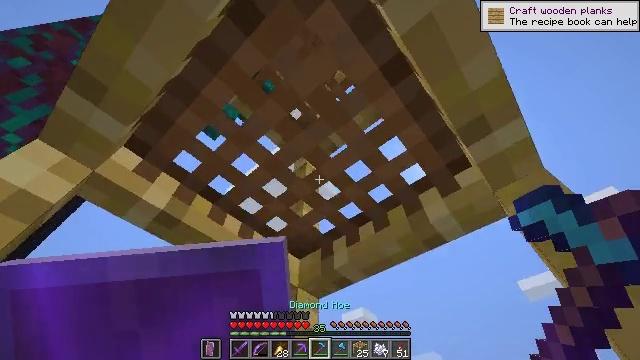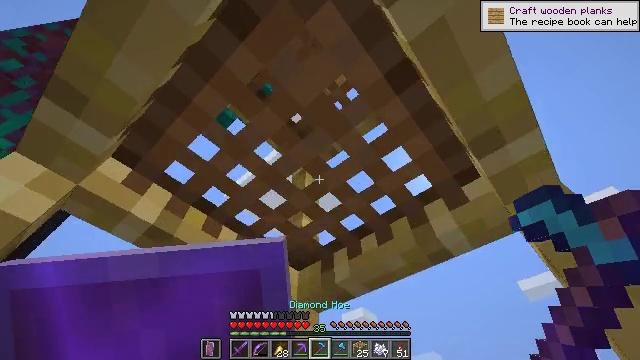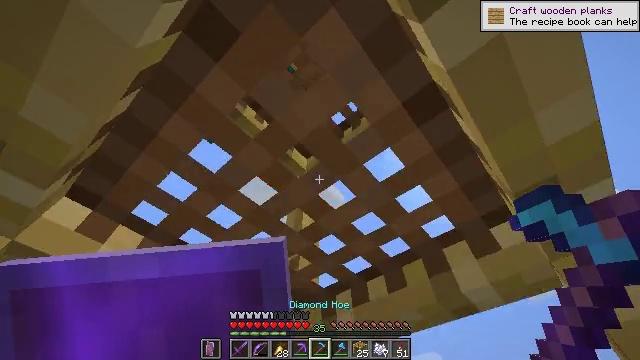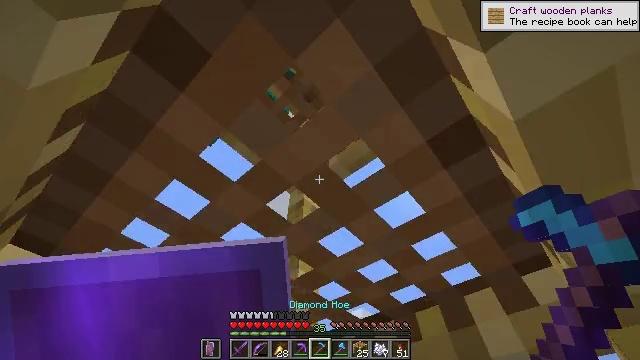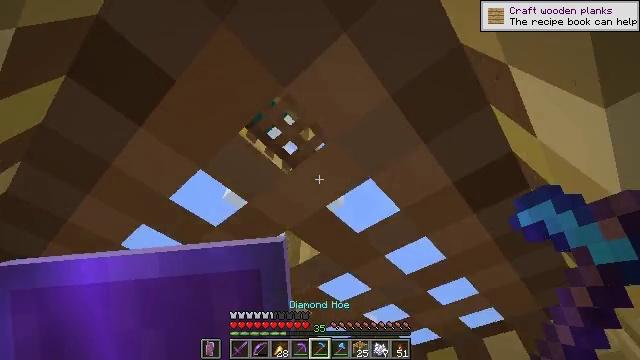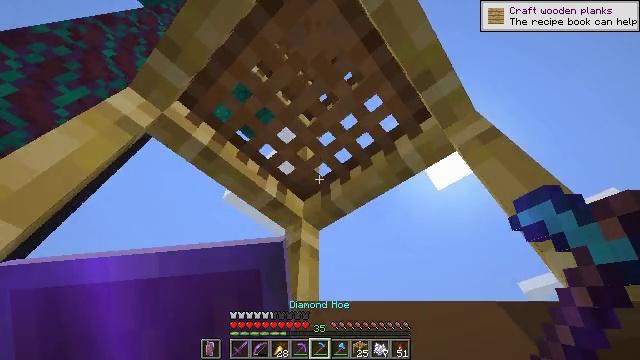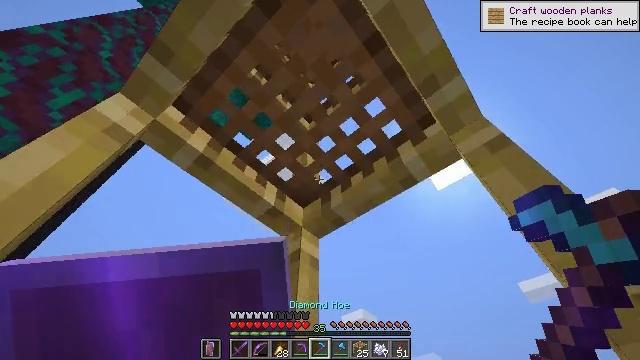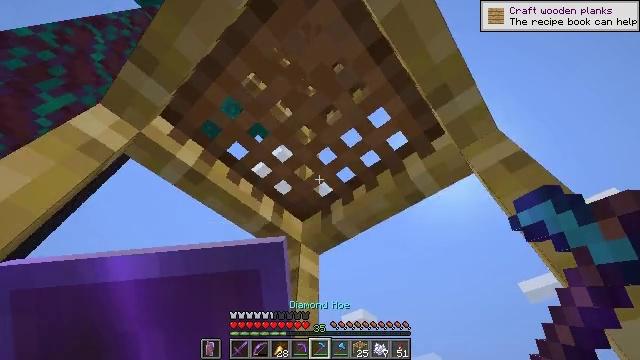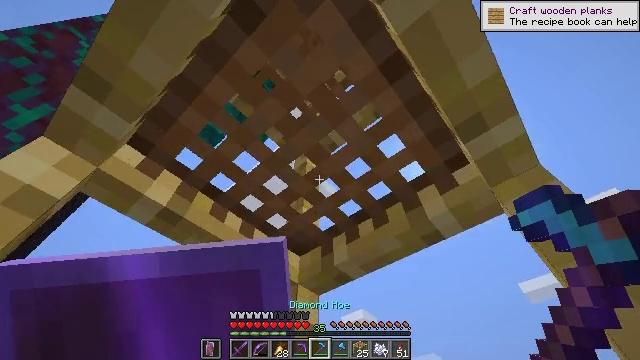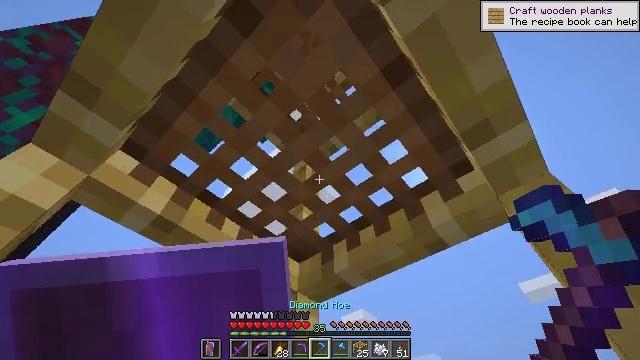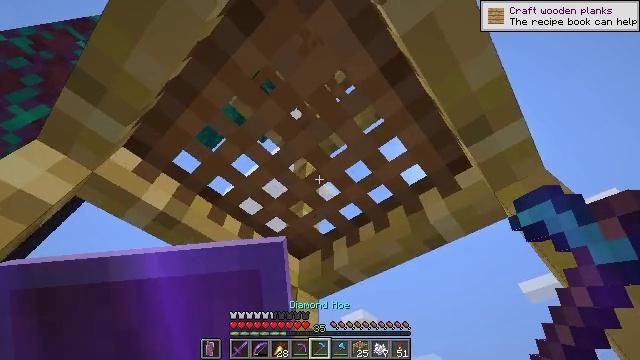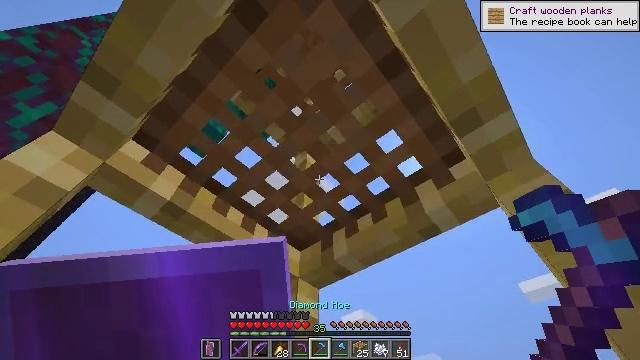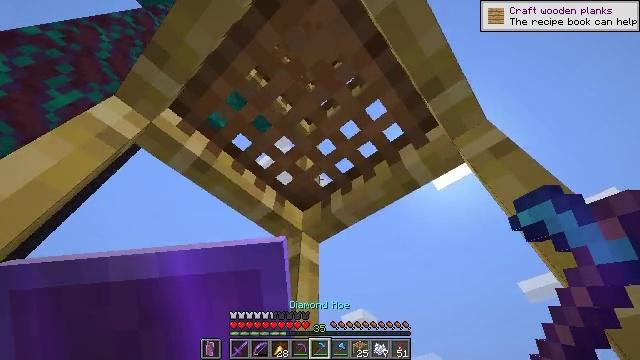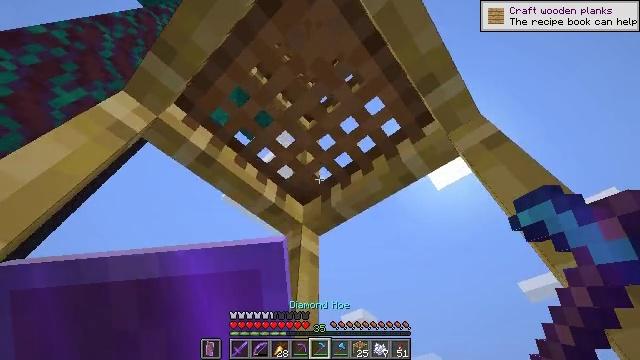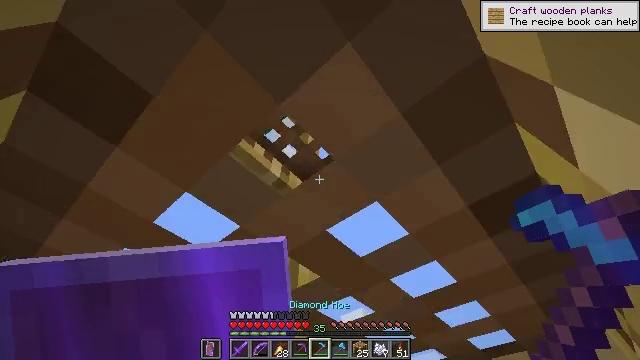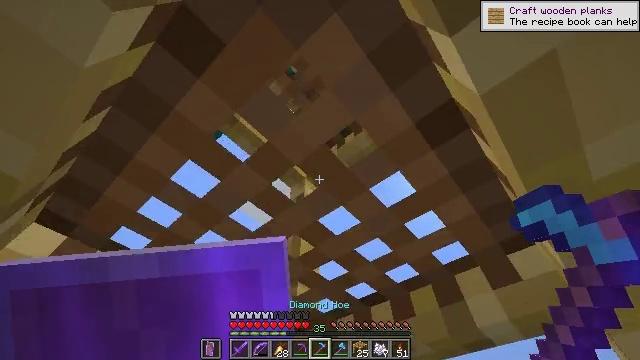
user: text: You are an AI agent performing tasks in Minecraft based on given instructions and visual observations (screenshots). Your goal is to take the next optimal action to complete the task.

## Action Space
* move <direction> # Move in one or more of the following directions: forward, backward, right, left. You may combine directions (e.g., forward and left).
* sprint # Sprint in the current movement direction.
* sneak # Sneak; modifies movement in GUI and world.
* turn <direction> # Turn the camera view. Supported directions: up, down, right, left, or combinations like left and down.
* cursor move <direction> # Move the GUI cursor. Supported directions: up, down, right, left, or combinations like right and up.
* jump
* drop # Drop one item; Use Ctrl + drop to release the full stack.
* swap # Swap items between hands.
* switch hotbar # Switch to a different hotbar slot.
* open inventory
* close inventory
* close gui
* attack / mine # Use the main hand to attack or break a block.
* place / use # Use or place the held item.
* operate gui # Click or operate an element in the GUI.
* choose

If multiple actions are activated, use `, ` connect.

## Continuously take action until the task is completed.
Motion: motion action
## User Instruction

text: Collect scaffolding blocks.
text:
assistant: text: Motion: jump
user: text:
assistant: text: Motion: jump
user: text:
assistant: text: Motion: jump
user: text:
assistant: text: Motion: jump
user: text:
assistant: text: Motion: jump
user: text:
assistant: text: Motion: jump
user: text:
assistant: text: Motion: jump
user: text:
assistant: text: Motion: no_op
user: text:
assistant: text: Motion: no_op
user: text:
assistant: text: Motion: no_op
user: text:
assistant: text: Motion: no_op
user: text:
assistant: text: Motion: no_op
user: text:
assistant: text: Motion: no_op
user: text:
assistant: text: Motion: no_op
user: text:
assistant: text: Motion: no_op
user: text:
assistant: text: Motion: no_op
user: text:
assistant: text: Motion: no_op
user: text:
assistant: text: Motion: no_op
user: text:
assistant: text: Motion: jump
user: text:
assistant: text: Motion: jump
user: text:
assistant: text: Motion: jump
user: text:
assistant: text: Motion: jump
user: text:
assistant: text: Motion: jump
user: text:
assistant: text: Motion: jump
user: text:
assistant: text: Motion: move forward, jump
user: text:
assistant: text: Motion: move forward, jump
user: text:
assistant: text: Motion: move forward, jump
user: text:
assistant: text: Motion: jump
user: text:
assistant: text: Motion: jump
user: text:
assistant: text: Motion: jump